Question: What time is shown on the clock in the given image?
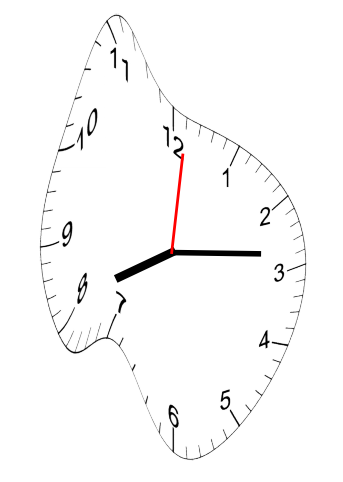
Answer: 08:14:01